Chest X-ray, AP view. Patient: 49 years old, sex M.
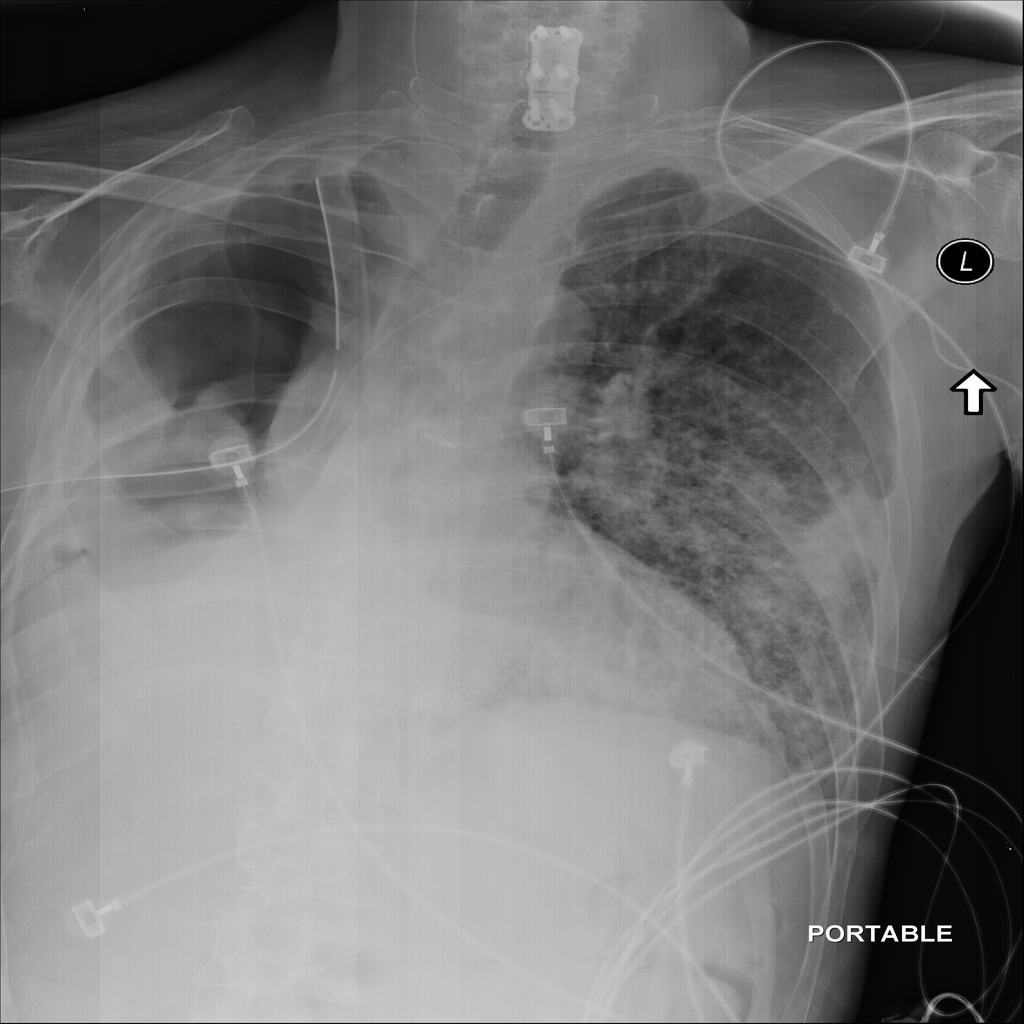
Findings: No Finding